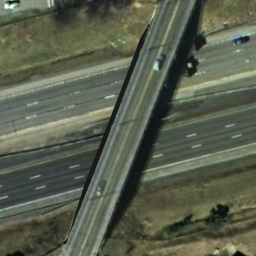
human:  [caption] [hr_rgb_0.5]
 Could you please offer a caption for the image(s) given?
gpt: An overpass with a road go across another two roads diagonally with some plants beside the roads .

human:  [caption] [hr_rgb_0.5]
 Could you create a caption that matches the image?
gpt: An overpass with a road go across another two roads diagonally .

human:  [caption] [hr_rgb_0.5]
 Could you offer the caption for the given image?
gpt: A road go across another two diagonally with some cars on the roads .

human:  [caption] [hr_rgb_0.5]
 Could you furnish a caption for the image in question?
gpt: An overpass with a road go across another two roads diagonally with some cars on the roads .

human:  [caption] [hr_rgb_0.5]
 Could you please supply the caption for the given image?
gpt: A road go across another two roads with some cars on the roads .